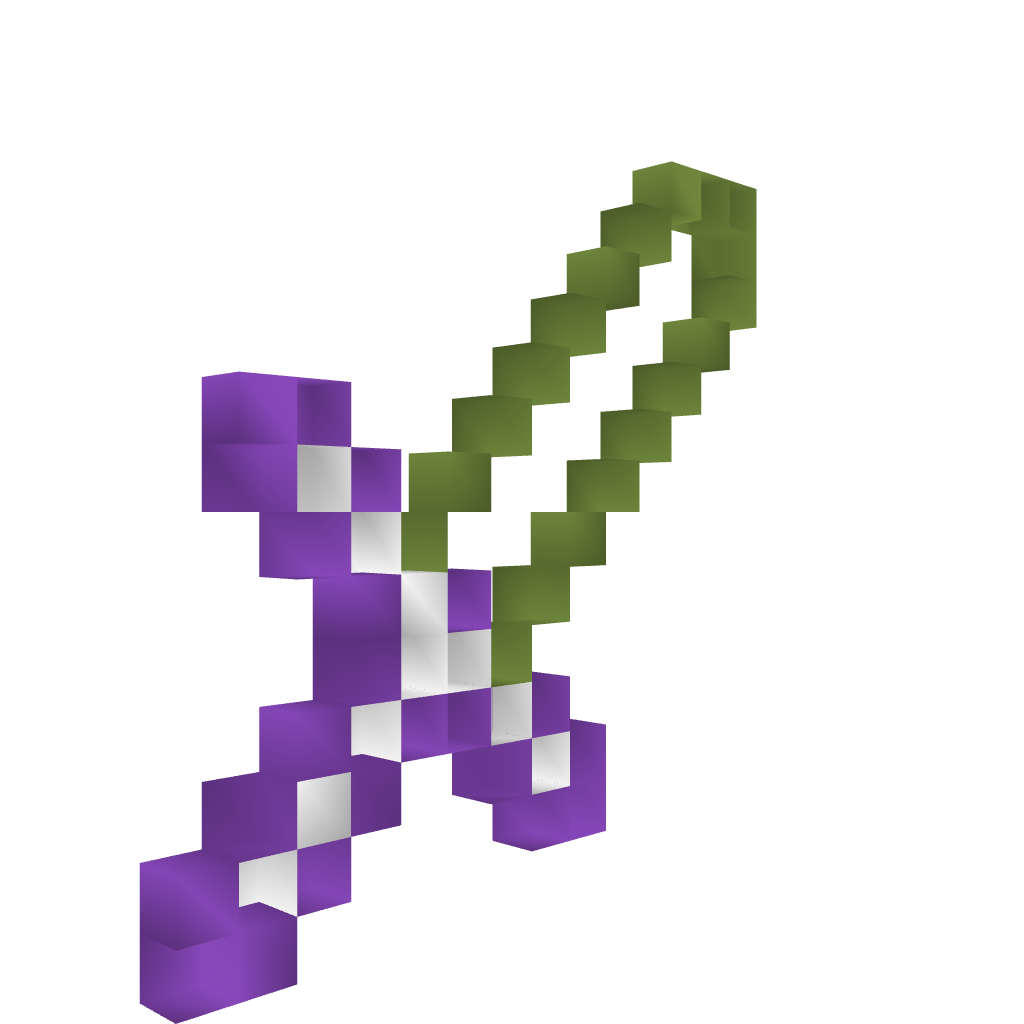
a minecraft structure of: Emerald Sword high quality